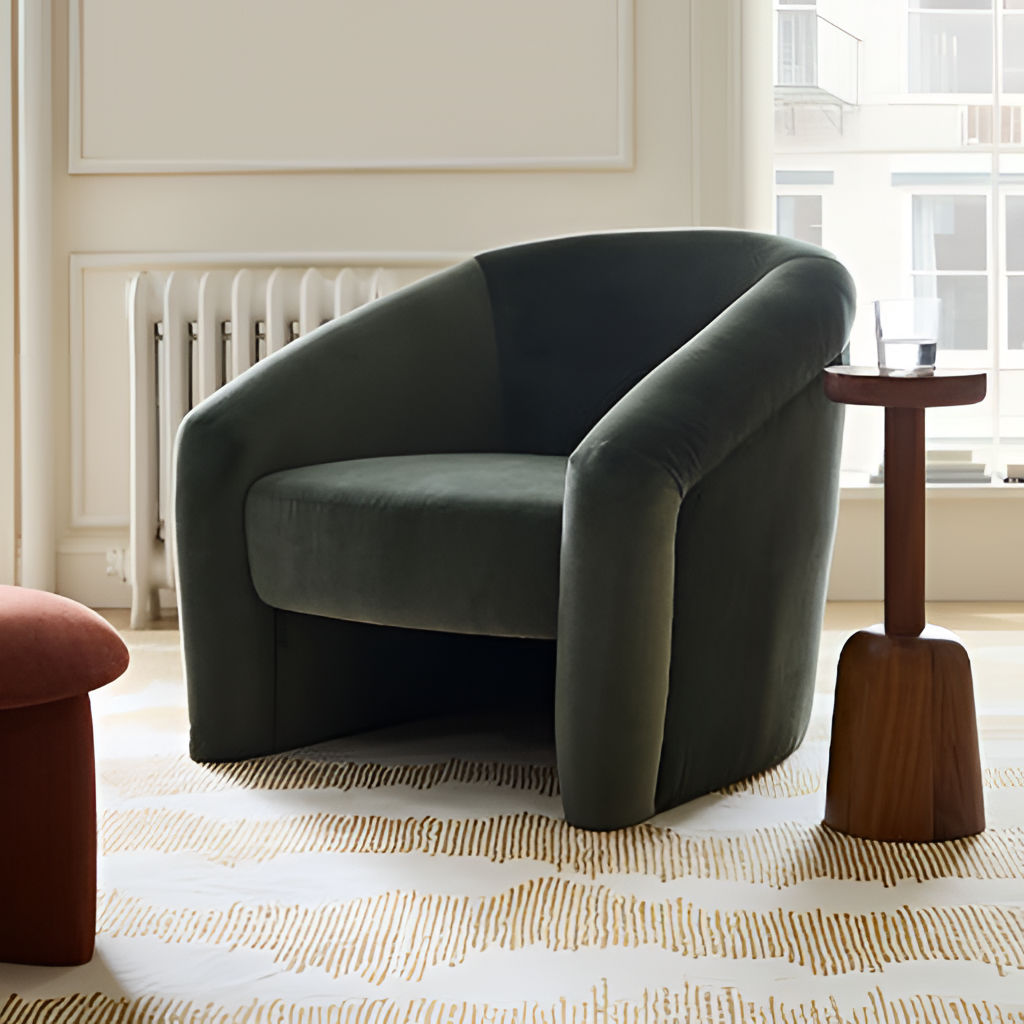
dark green velvet armchair, living room, contemporary, wood flooring, with plank pattern, paint wallpaper, with solid pattern